Aerial crown-view tile of a tropical tree (Barro Colorado Island, Panama), acquired 20250715:
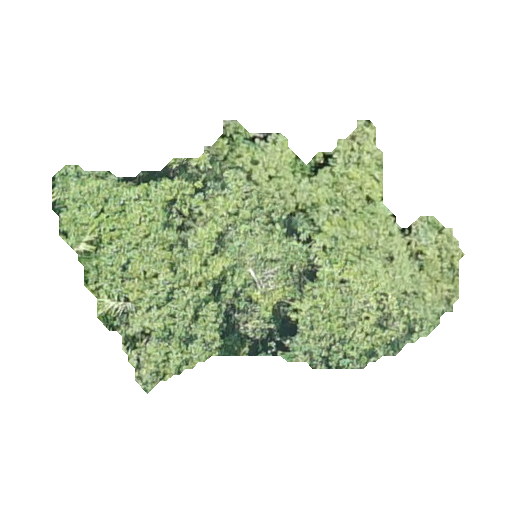
Species: Apeiba tibourbou
GBIF accepted scientific name: Apeiba tibourbou
Crown area: 107.044 m²